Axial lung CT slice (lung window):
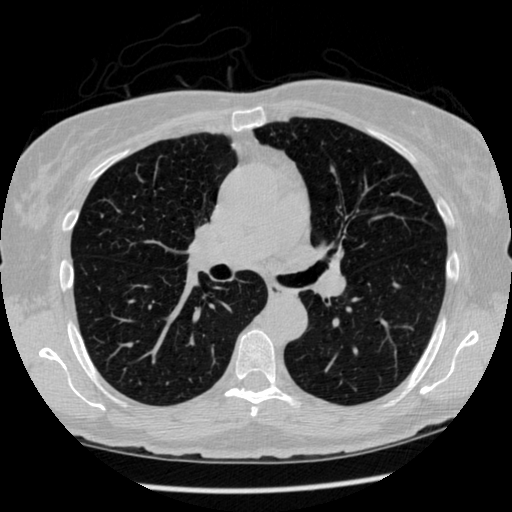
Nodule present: no